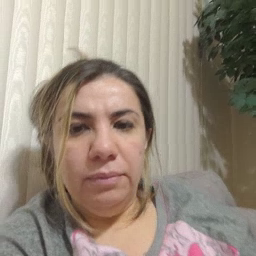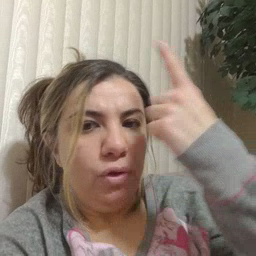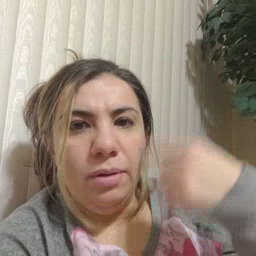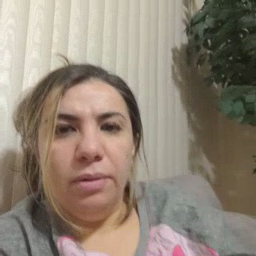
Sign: look